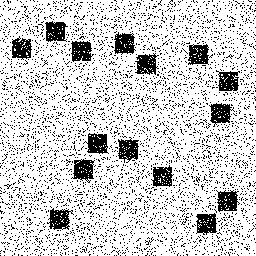
Squares: 15
Triangles: 0
Stars: 0
Total shapes: 15